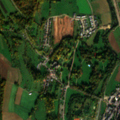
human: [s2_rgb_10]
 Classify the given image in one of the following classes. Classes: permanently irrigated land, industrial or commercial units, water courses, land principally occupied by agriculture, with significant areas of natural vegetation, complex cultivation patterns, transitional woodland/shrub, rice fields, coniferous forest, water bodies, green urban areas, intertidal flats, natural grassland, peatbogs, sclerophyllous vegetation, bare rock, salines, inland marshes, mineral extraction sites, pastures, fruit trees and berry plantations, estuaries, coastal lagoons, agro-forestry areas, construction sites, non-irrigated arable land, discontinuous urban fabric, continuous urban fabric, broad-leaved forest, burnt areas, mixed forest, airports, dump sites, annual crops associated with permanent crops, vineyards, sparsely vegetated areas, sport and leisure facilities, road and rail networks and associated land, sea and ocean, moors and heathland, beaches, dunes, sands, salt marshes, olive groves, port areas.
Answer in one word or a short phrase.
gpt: discontinuous urban fabric, green urban areas, land principally occupied by agriculture, with significant areas of natural vegetation, broad-leaved forest, mixed forest